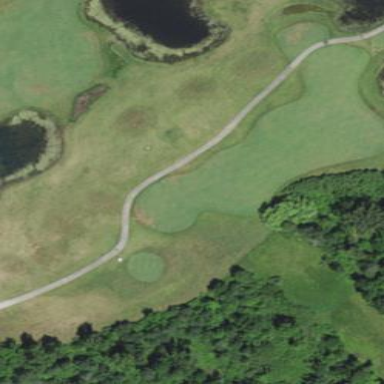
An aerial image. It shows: Golf fairway surrounded by grass.